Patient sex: F
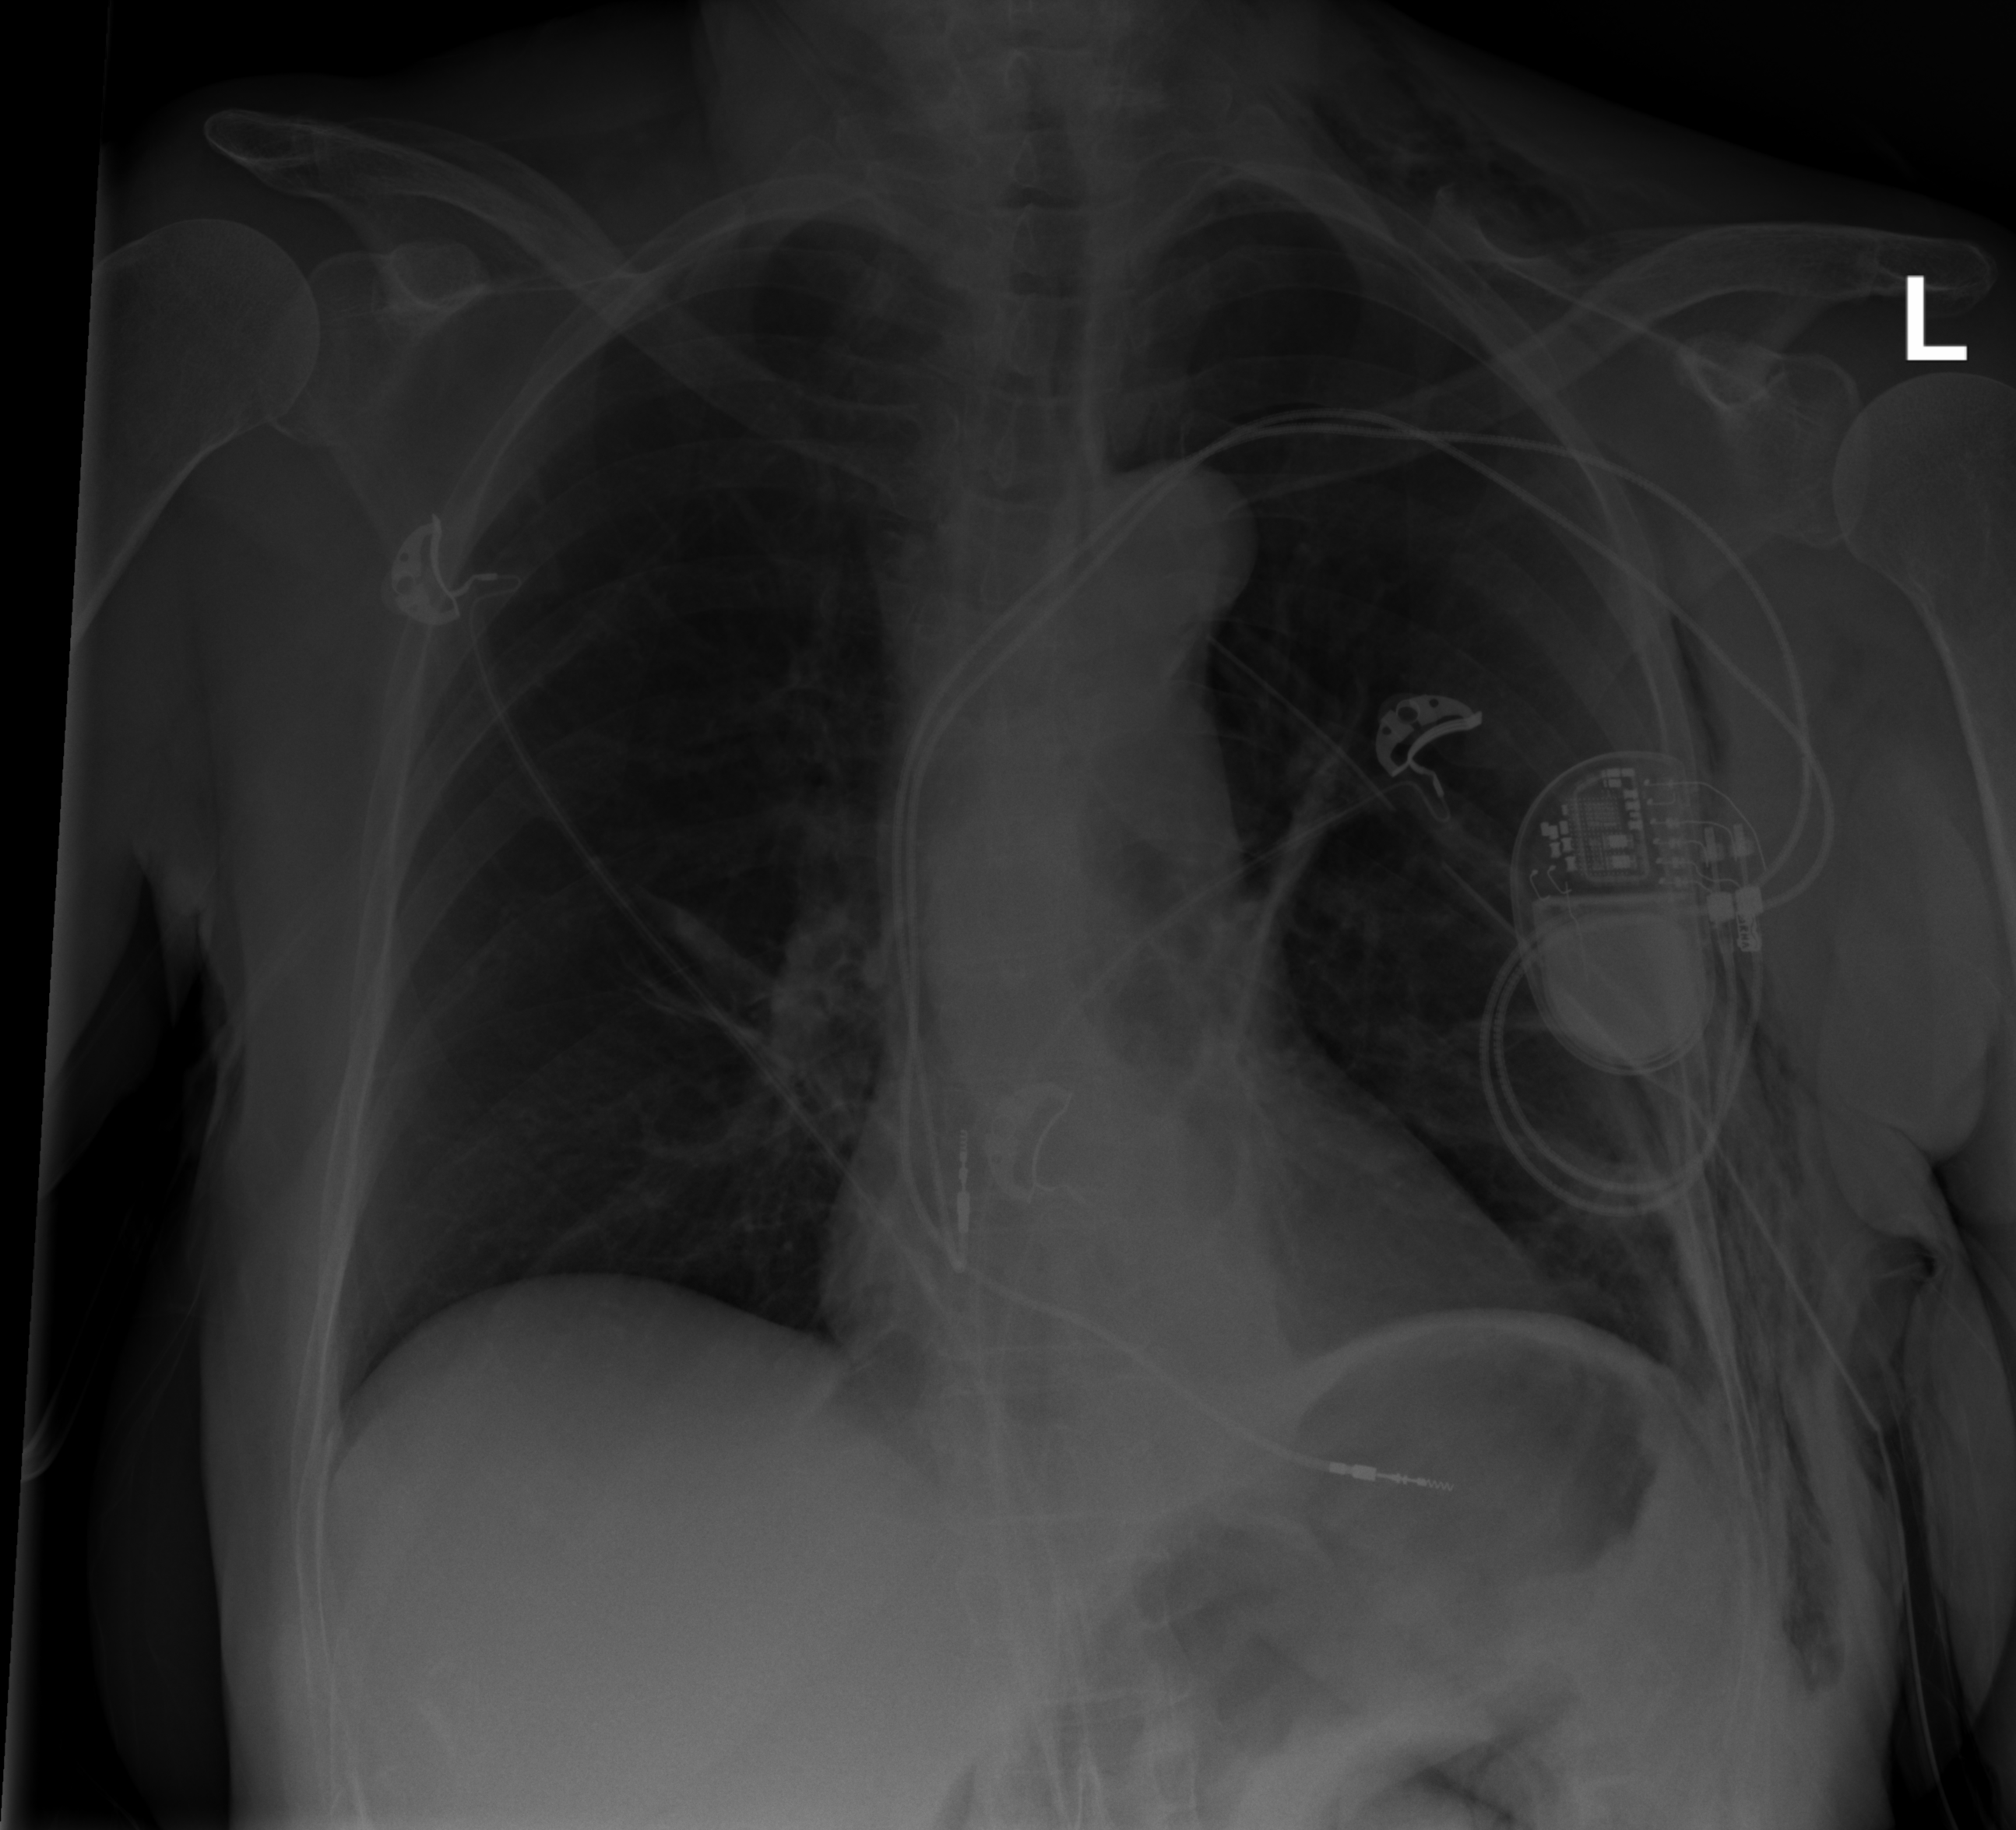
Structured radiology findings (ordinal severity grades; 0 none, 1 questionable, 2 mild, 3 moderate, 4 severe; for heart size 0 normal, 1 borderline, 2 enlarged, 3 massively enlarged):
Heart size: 0
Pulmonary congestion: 0
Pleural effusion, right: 0
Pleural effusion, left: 0
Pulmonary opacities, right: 0
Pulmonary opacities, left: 0
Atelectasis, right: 2
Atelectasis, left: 2